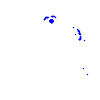
Particle: proton